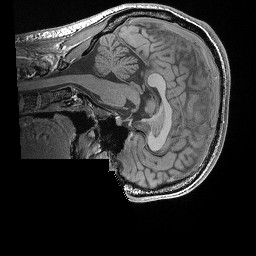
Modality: T1w
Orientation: sagittal
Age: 21
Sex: male
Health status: healthy
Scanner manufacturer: siemens
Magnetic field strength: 3 T
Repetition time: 0.02 s
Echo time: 0.00492 s